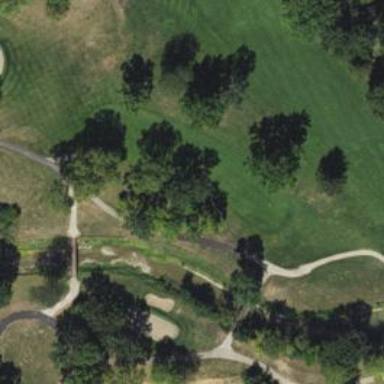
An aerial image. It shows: Path for both road and golf.